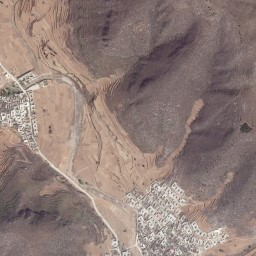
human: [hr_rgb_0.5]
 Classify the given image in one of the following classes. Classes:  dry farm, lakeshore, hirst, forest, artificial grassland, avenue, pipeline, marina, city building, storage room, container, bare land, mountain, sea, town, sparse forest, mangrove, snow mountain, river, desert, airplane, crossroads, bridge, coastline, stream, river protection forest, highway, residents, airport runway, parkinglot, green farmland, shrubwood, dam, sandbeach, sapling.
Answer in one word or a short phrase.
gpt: mountain